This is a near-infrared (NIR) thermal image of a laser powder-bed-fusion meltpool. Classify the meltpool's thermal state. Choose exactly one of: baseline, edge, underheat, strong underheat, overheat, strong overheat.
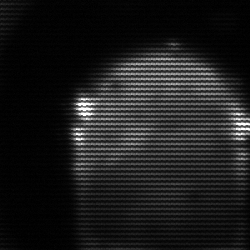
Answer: edge